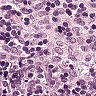
Metastatic tissue present: no